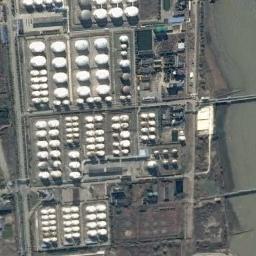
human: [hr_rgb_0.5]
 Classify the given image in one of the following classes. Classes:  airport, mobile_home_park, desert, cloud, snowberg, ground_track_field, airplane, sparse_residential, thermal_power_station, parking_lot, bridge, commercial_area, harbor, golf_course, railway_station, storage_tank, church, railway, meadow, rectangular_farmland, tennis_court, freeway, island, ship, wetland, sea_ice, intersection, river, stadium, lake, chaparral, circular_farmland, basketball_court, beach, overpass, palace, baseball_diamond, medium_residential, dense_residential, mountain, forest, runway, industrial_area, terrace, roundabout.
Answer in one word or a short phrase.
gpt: storage_tank